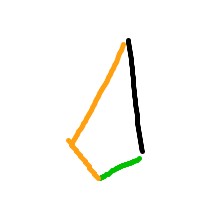
Shape: kite